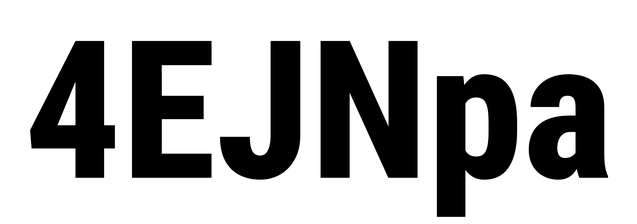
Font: Roboto_Condensed_ExtraBold